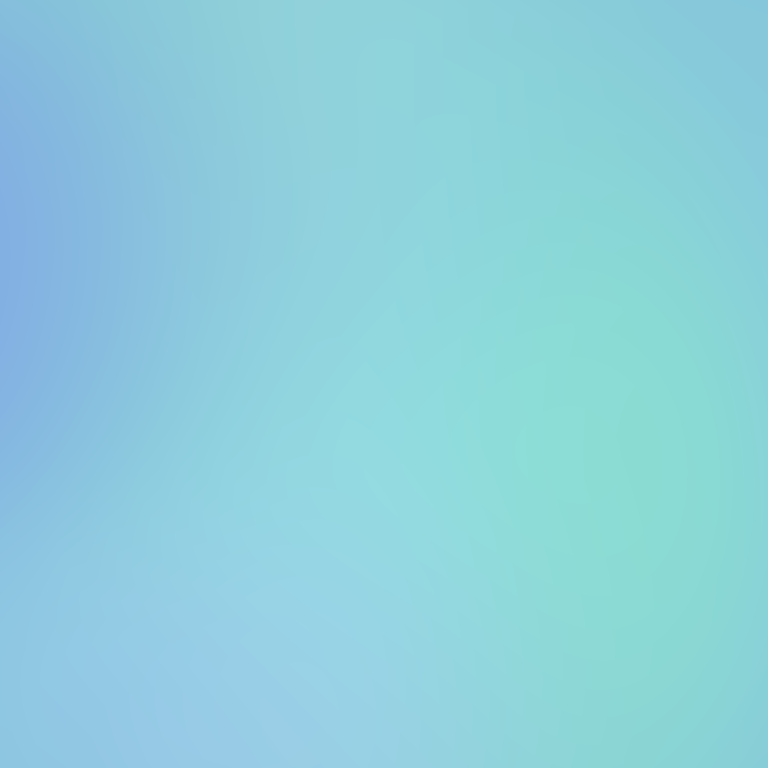
Abstract light effect, smooth gradient from soft teal to light blue, calm atmosphere, diffuse light, no room, no furniture, no objects.